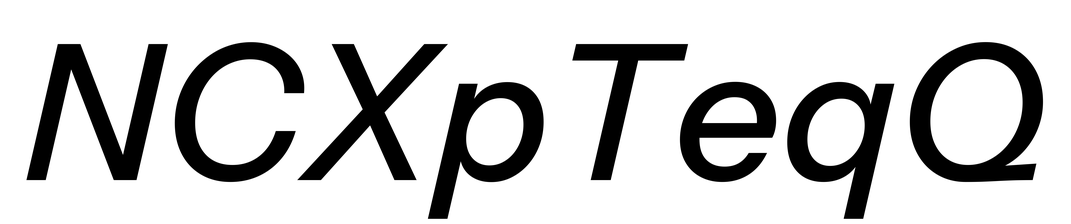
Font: InstrumentSans-Italic_Medium_Italic